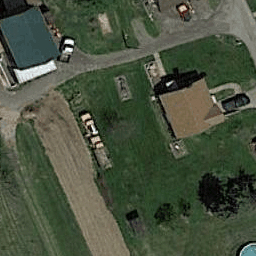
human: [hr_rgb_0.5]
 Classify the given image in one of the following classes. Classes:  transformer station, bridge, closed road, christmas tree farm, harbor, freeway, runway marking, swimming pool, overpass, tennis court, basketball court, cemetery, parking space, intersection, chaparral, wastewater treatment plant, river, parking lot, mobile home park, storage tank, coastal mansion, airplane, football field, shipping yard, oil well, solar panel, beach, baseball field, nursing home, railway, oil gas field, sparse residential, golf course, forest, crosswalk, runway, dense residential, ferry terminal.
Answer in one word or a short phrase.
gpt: sparse residential